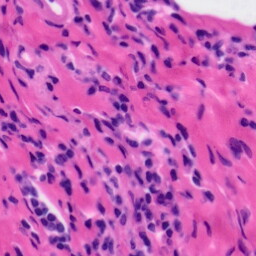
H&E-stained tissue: Tonsil